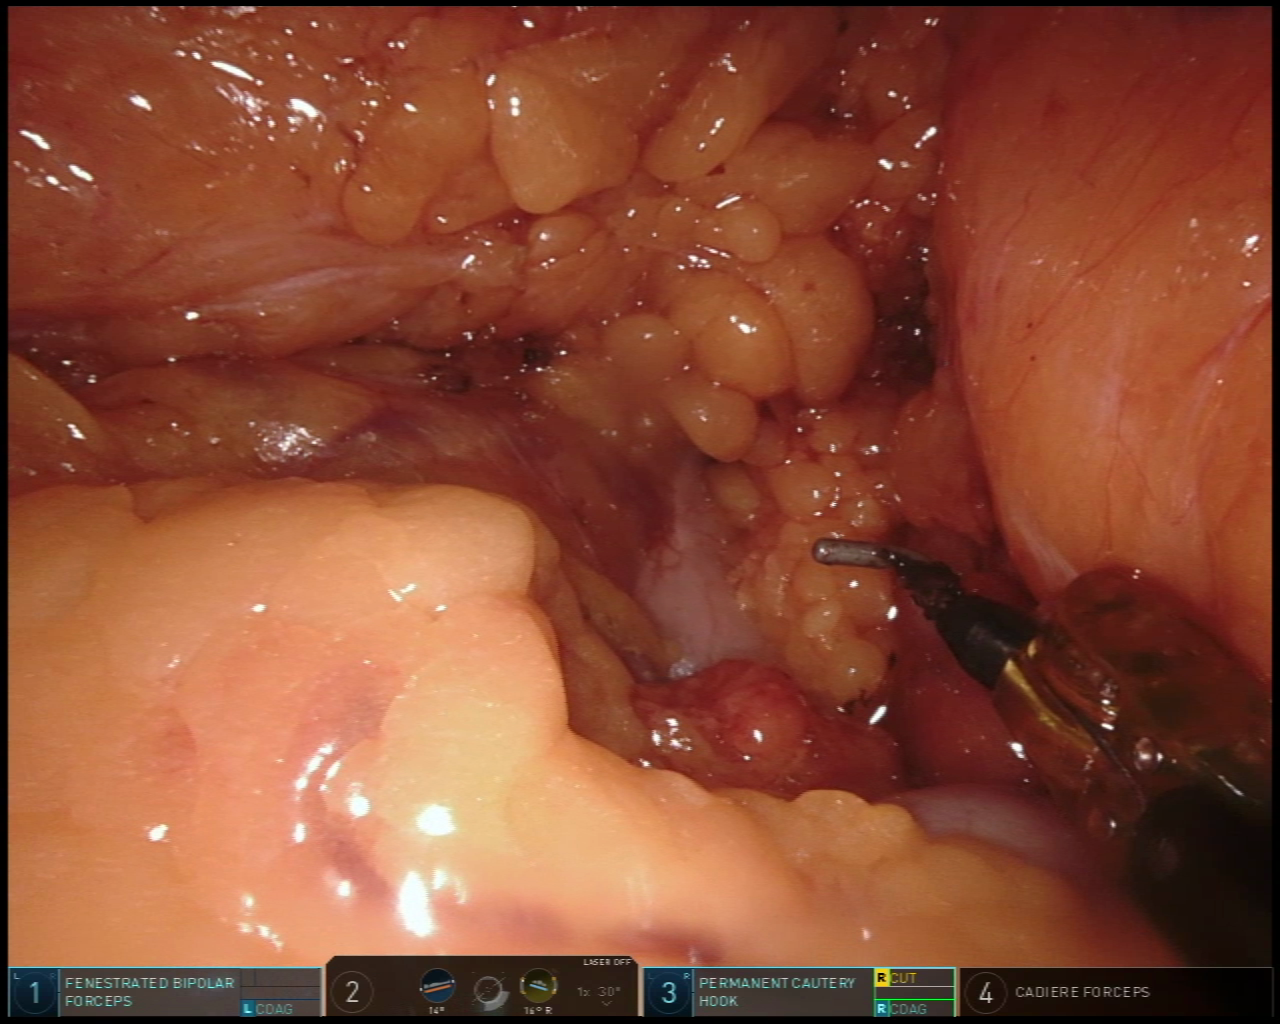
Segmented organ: stomach
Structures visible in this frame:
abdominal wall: no
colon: yes
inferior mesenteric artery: no
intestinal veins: no
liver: no
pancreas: no
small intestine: no
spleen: no
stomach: yes
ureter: no
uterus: no
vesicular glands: no